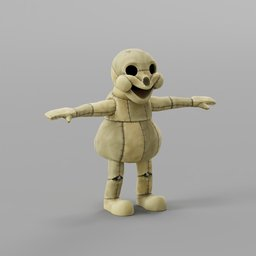
Label: animals